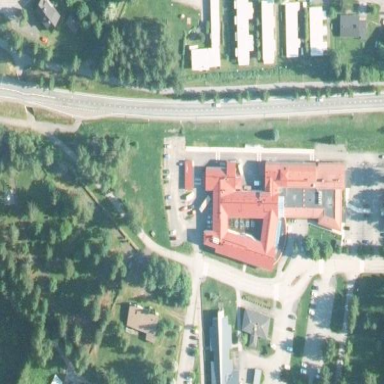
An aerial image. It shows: Healthcare facility identified as hospital.